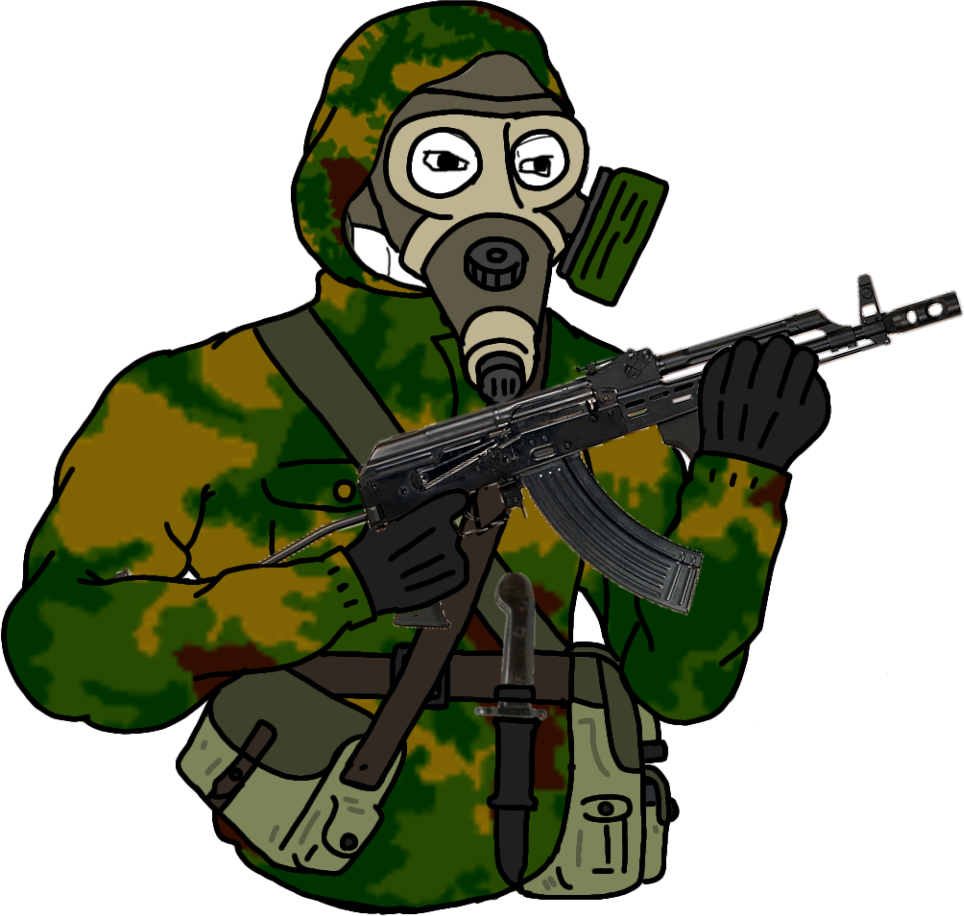
Label: 5_unsorted